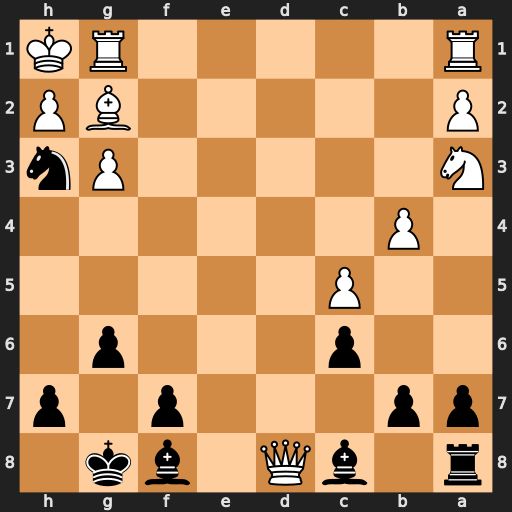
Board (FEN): r1bQ1bk1/pp3p1p/2p3p1/2P5/1P6/N5Pn/P5BP/R5RK
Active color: b
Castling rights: -
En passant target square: -
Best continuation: Nf2#